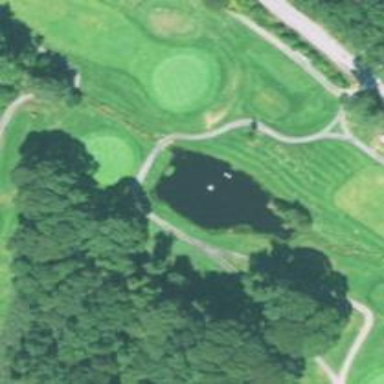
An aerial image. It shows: Path used for both walking and golf.